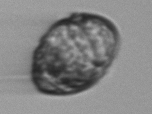
Label: Margalefidinium